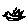
Label: bird